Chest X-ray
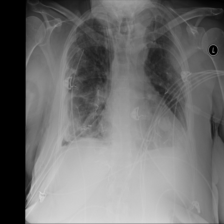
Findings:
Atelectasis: negative
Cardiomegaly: negative
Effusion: negative
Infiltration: negative
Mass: negative
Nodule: positive
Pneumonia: negative
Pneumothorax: negative
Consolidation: negative
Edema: negative
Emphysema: negative
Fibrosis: negative
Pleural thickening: negative
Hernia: negative